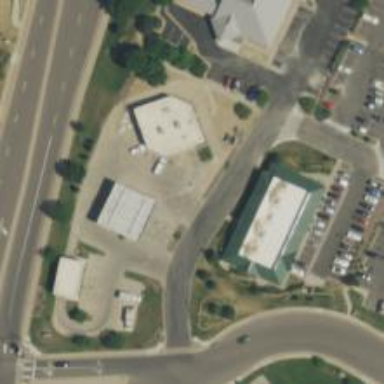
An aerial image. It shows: Convenience shop.